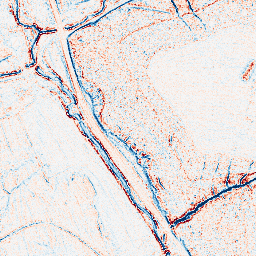
Category: edge_preserving
Decomposition family: anisotropic_diffusion
Decomposition parameters: iterations: 5
kappa: 10
gamma: 0.1
Upsampling method: sinc_hamming
Upsampling parameters: scale: 8
kernel_size: 16
Upsampling scale: 8